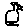
Label: cat